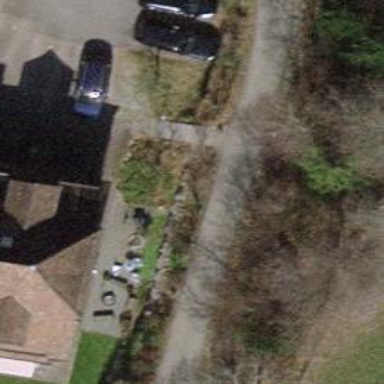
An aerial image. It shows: Paved footway.